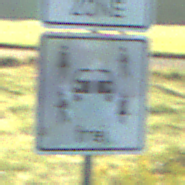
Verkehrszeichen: CarsharingfahrzeugeFrei
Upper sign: BeginnEingeschraenktesHalteverbotZone
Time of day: MorningAfternoon
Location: Outdoor (Nature)
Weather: Clear
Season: NotSpecified
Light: Natural